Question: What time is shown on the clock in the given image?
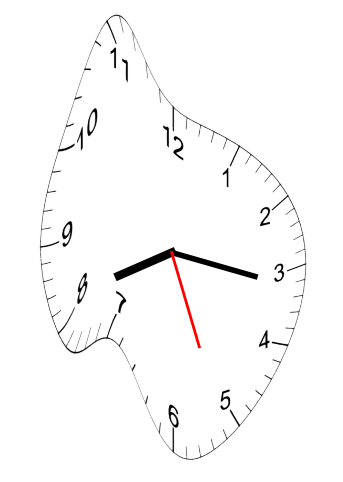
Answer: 08:16:26